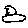
Label: bird